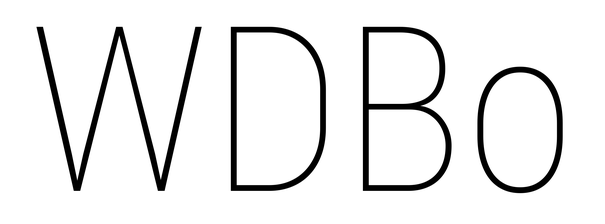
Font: Roboto_Condensed_Thin